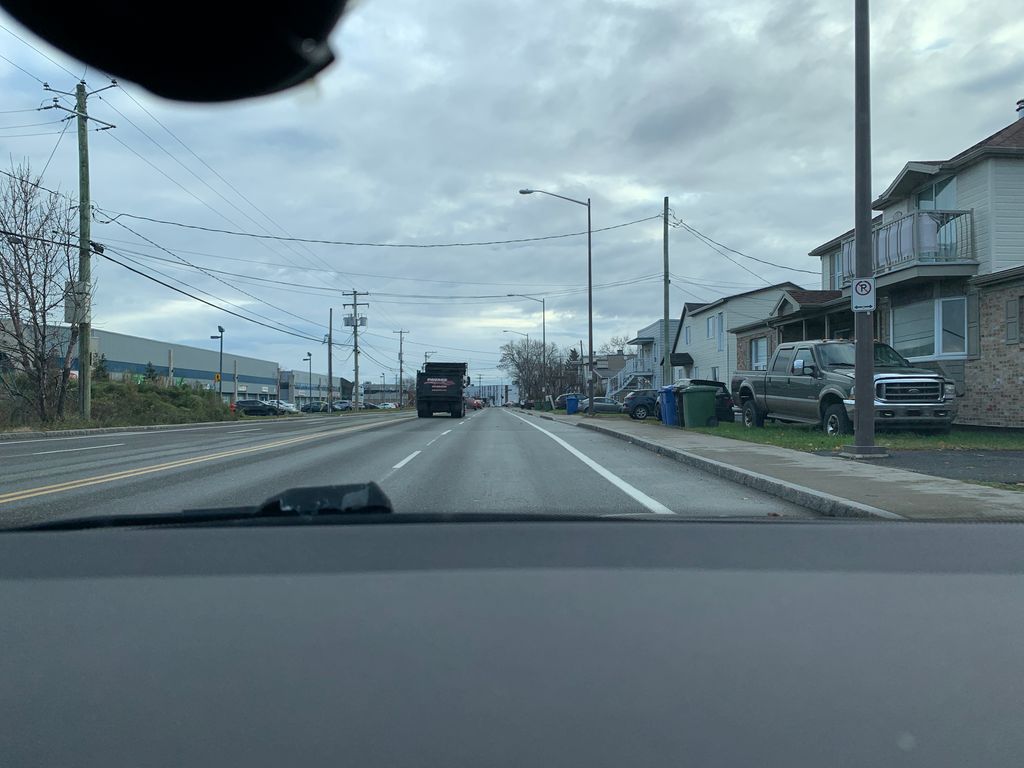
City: quebec_city